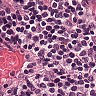
Metastatic tissue present: no